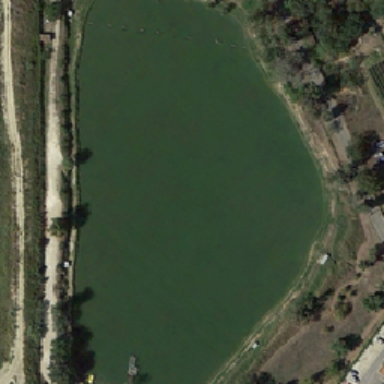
A row of orange roof houses on the edge of the pond .